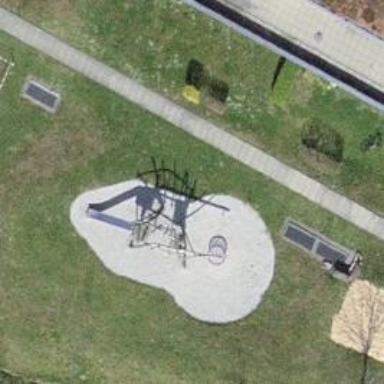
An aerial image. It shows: Playground featuring climbing frame.